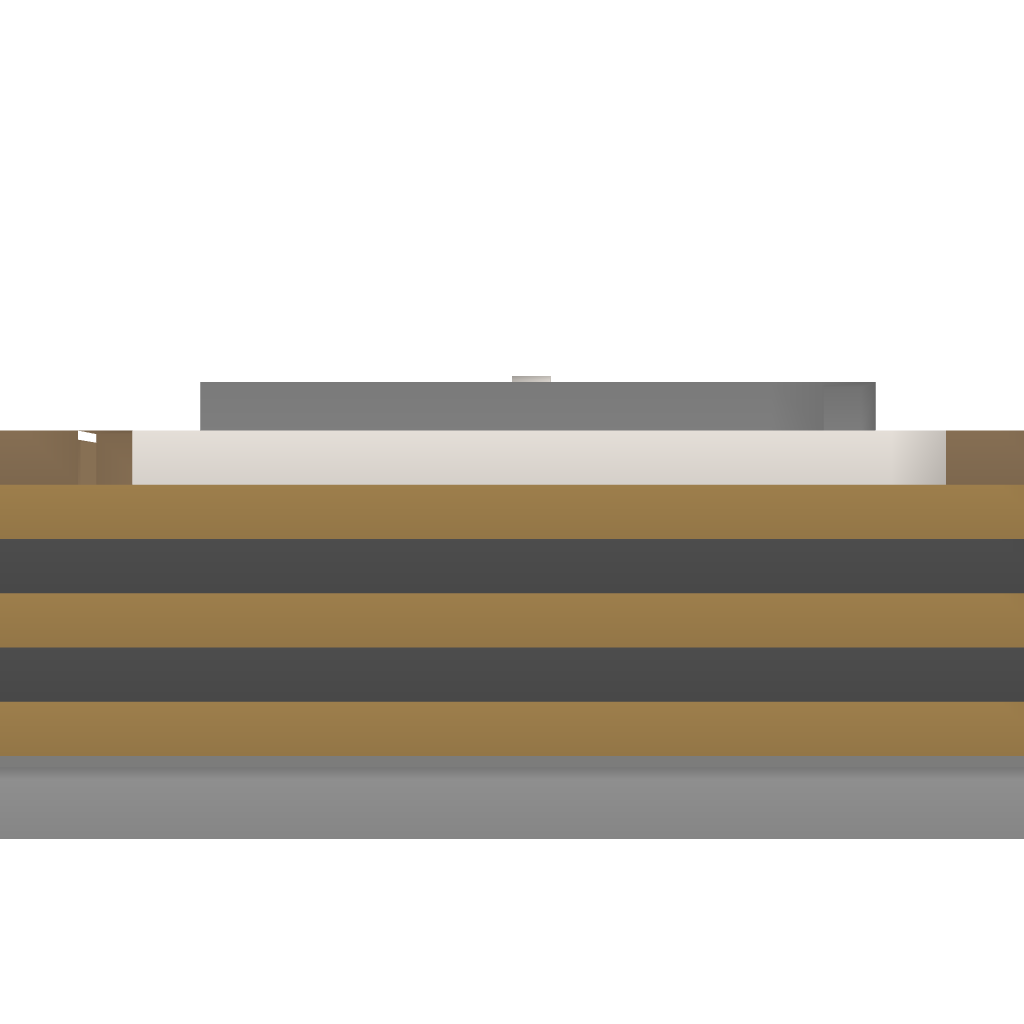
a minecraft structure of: Mini Mansion